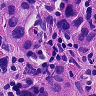
Metastatic tissue present: yes